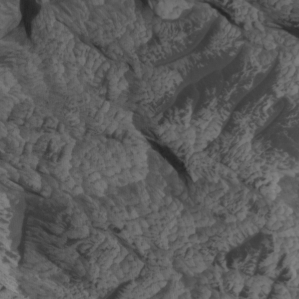
Label: non_frost